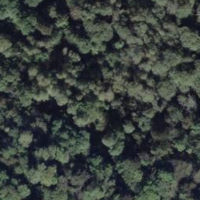
EUNIS habitat code: 41
Species observed at this site:
Podarcis muralis